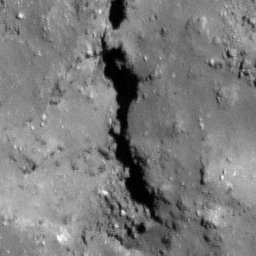
Pit: Tharp 1a
Host crater: Tharp
Host type: impact_melt
Lunar coordinates: latitude -30.6, longitude 145.681